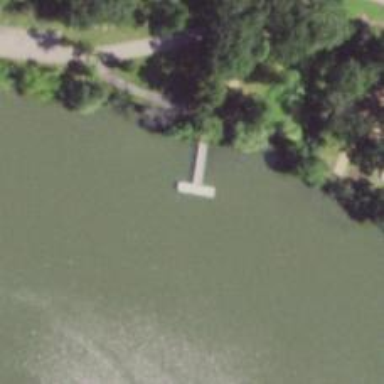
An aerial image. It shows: Man-made pier.